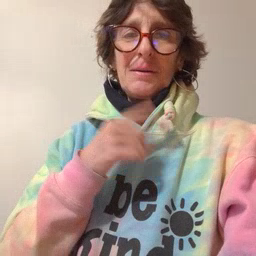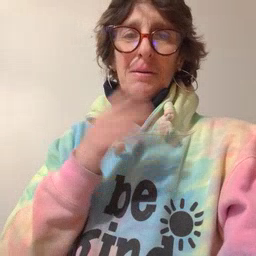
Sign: say